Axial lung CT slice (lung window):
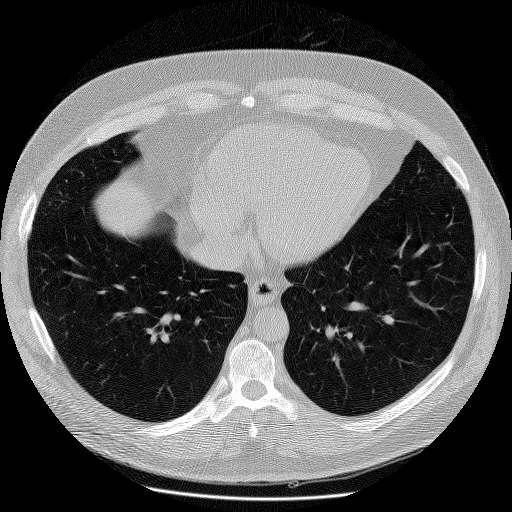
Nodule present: no